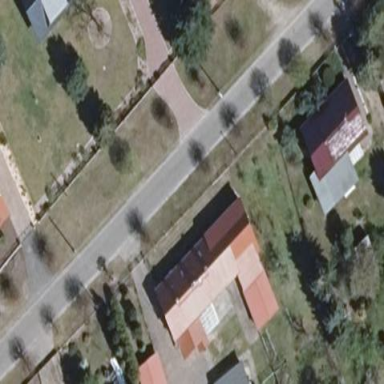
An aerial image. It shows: House with flat roof. The building has various parts.